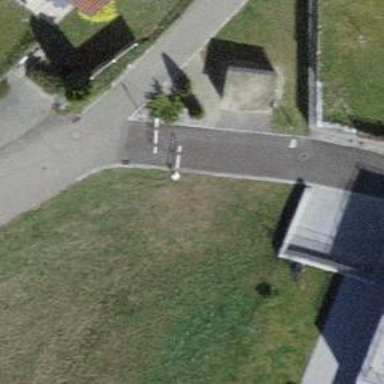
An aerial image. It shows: Cycle barrier.